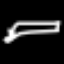
Label: pencil